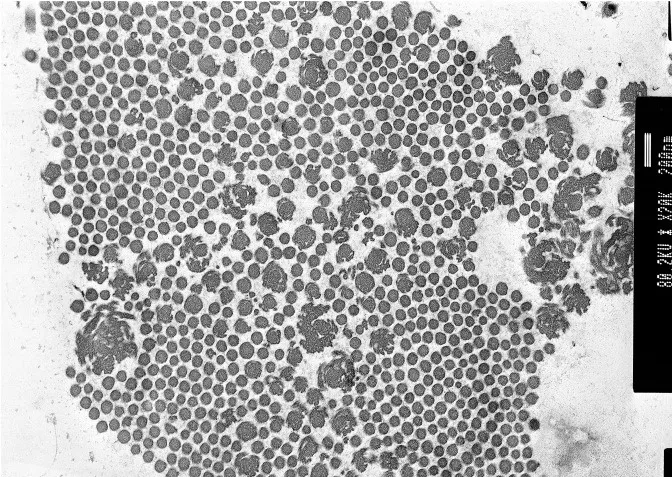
Proband 1: transmission electron microscopy (TEM) of the skin showing collagen flowers. TEM accelerating voltage at 80.2 kv and magnification x20,000; scale bar shows 200 nm.
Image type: pathology (giemsa)